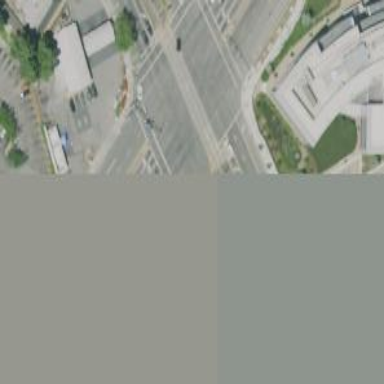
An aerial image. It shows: Solid stop line on the road.